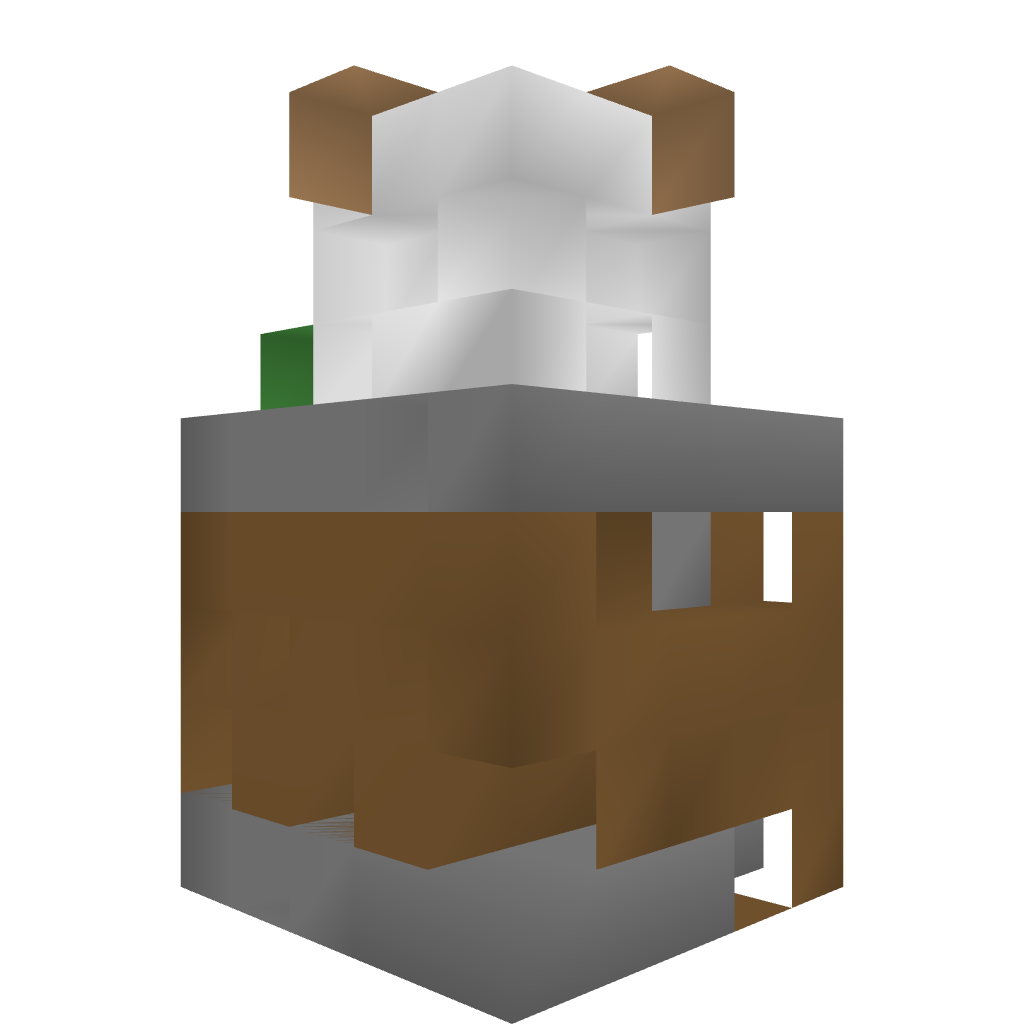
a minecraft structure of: bad shape low quality 60% earth